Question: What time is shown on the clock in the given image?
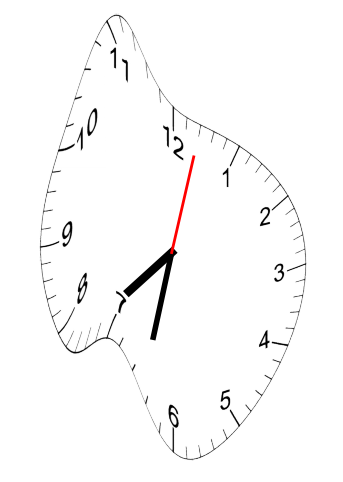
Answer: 07:32:02